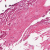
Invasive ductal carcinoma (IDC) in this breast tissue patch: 0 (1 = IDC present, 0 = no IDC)